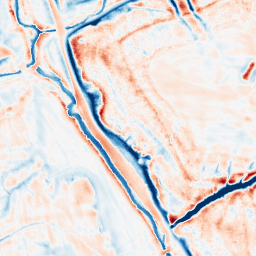
Category: edge_preserving
Decomposition family: bilateral
Decomposition parameters: d: 21
sigma_color: 150
sigma_space: 75
Upsampling method: sinc_hamming
Upsampling parameters: scale: 2
kernel_size: 16
Upsampling scale: 2